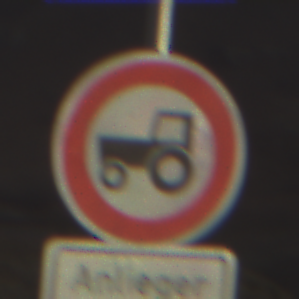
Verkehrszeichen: VerbotKraftfahrzeugeZuegeNichtSchneller25
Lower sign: PersonengruppenFrei1
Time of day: SunriseSunset
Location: Outdoor (Nature)
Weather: PartlyCloudy
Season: NotSpecified
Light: Natural